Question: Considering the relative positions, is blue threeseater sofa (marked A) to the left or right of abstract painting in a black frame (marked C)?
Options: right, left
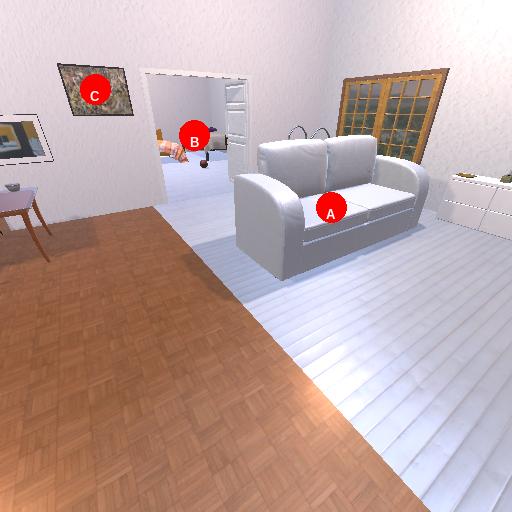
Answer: right